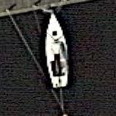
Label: Civil_yacht